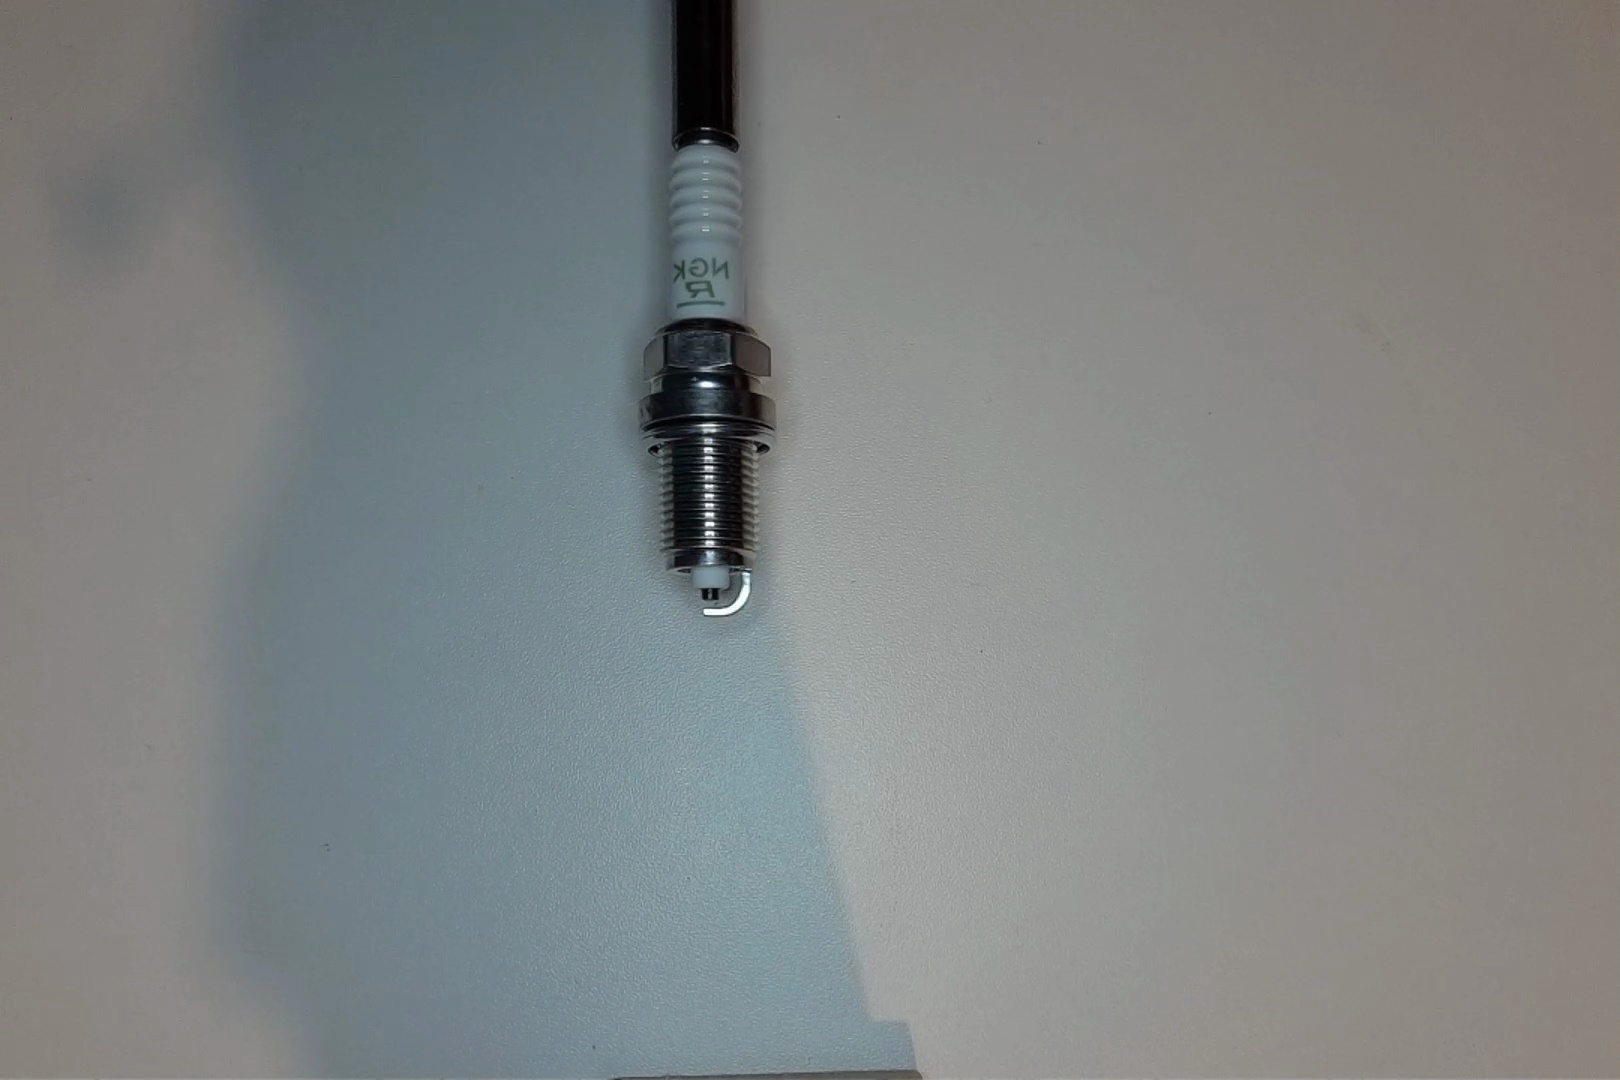
Label: normal